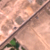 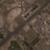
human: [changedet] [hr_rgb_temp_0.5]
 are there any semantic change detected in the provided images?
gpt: New constructions appeared on both sides of the road.